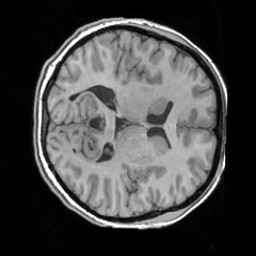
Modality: T1w
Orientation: axial
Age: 21
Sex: female
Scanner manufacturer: siemens
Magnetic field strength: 3 T
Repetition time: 1.63 s
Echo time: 0.00311 s